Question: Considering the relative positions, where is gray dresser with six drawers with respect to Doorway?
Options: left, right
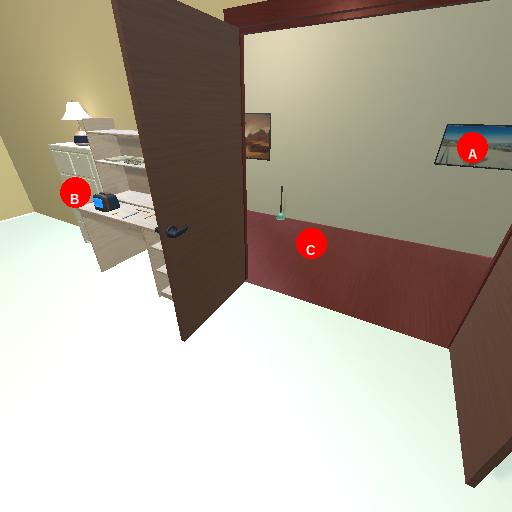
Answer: left